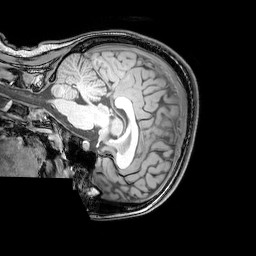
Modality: T1w
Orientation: sagittal
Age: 20
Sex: female
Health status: healthy
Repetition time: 0.081 s
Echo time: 0.037 s